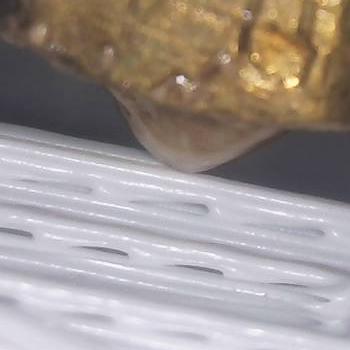
Flow rate: 112%